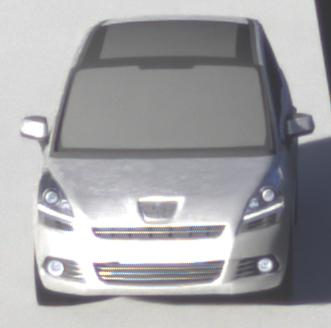
Make: Peugeot
Model: 5008 120 VTi
Detailed model: 5008 (I) Van
Model produced from: 2009/10
Model produced until: 2011/07
Doors: 5
Color: white
Road condition: dry road
Daytime: morning or afternoon
Contrast: medium contrast